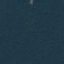
Land use / land cover: Forest